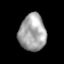
Tissue: lung
Cell type: T cells
Senescence score: 0.2138
Nuclear area (px): 964
Mean DAPI intensity: 164.385